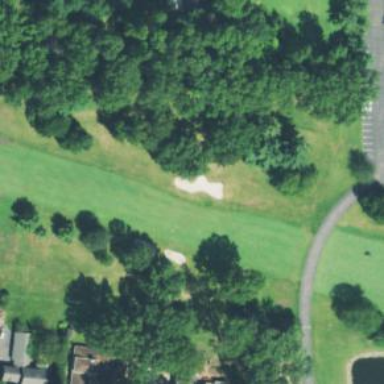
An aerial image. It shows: Golf fairway in the image.